Question: I am working with C# OpenTK, but any code in C++ OpenGL is fine, i understand it.
I have a list of Markers. A Marker is defined as a 2 coordinate, and a pointer to the next marker in the loop. Essentially, if you were to follow the path of those pointers, you would eventually reach the Marker you started with. This is how shapes are initially defined.
One of those 'loops' may not be all the markers in the list. Multiple 'loops' may be contained. Take the letter 'A' for example:

This shape here would be defined by 2 'loops'. One is the outline (8 Markers), while the other loop would be the triangle within (3 Markers).
- -
I need a method that will allow me to draw something like this to the screen. The solutions stated <URL>, however would be quite inefficient, especially given the fact that .
It is required that these shapes should be able to include things such as the triangle in an A (inverting), and preferably would allow for overlapping boundaries of the 'loops', but this second thing is not a necessity.
I'm guessing the direction taken will either be some sort of conversion to triangles, or some fancy trick with built in OpenGL features.
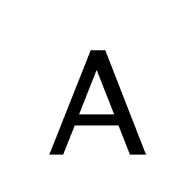
Answer: You're looking for <URL> with holes.
Check out the <URL>.